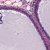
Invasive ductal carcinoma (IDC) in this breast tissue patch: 0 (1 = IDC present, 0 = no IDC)